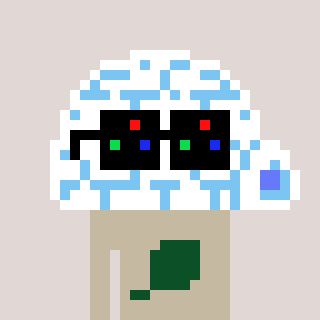
a pixel art character with square black sunglasses, a igloo-shaped head and a bege-colored body on a warm background